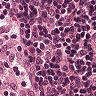
Metastatic tissue present: no